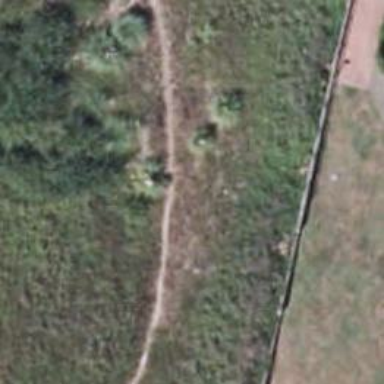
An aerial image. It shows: Path on the ground.